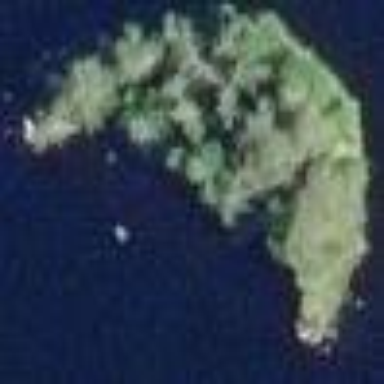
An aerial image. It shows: Islet.